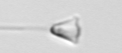
Label: Asterionellopsis_glacialis